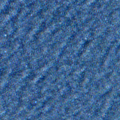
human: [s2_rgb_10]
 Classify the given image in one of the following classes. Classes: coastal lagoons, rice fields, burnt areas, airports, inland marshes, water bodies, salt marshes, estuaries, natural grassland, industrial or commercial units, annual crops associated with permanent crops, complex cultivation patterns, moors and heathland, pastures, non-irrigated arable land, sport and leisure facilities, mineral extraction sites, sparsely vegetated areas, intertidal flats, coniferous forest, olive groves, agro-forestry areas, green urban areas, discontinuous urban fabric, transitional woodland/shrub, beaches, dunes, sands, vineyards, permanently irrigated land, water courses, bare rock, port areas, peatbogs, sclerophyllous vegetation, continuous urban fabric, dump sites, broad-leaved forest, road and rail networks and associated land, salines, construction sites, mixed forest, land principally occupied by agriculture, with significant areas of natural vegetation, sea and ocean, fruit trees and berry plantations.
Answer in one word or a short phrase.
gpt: sea and ocean